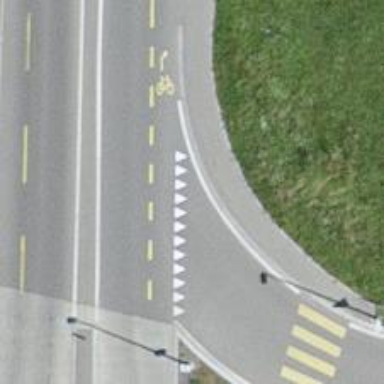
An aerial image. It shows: Road with "give way" sign.